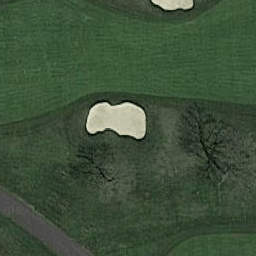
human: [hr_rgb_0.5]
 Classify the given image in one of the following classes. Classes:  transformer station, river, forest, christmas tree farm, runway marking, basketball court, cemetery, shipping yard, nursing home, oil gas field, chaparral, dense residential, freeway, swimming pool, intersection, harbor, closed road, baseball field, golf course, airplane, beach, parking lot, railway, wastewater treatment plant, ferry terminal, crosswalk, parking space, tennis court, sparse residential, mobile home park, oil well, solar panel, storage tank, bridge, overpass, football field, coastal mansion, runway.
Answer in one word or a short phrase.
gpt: golf course